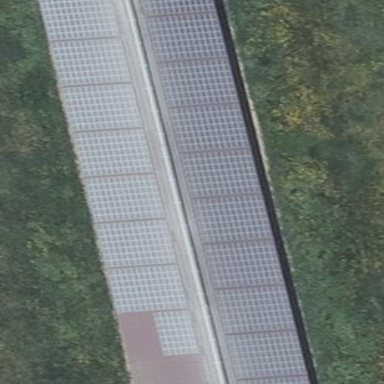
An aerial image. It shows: Building equipped with small solar photovoltaic panel for generating electricity.